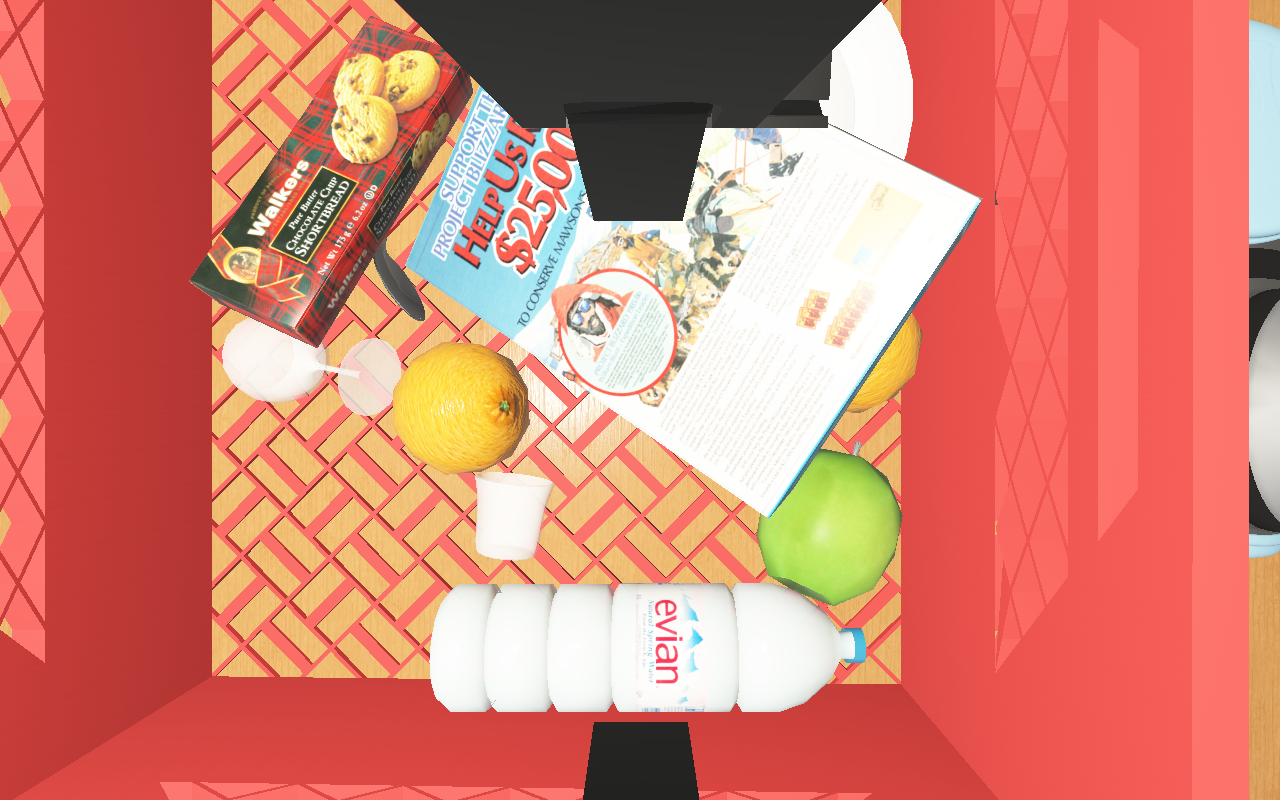
Objects in the scene:
water bottle
plate
glass
wineglass
cereal box
cereal box
biscuit box